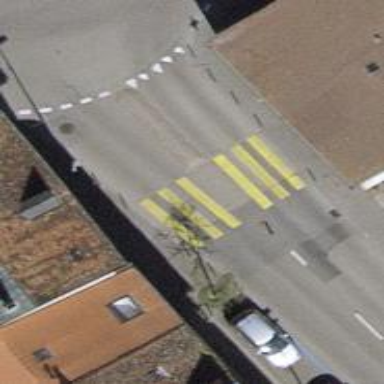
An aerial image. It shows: Zebra crossing with road island.